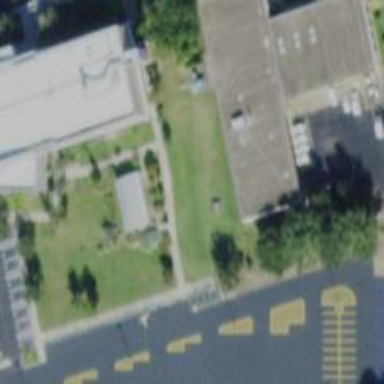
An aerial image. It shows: College building.